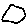
Label: hexagon